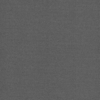
Label: dusty